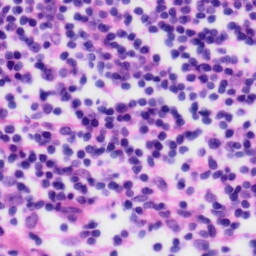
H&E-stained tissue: Tonsil